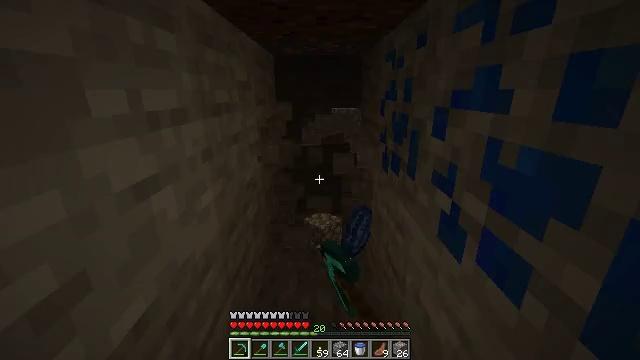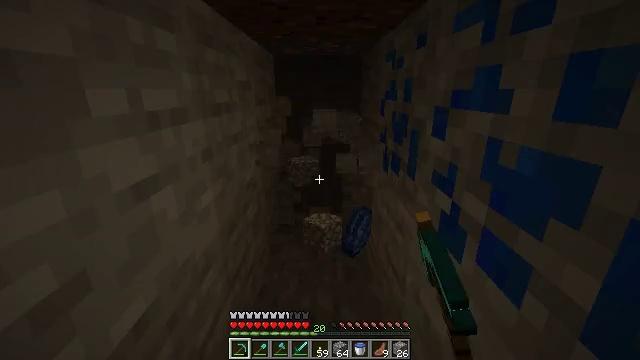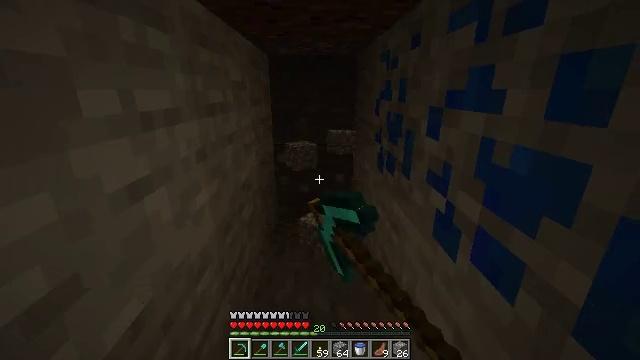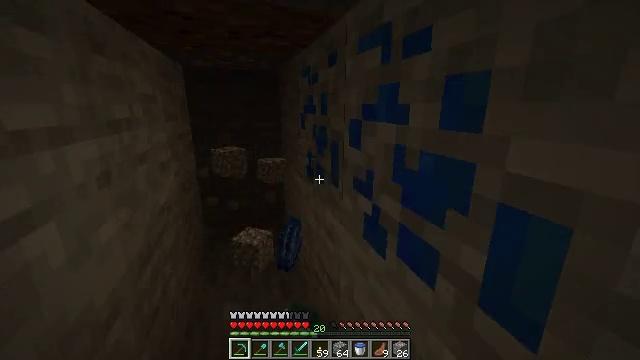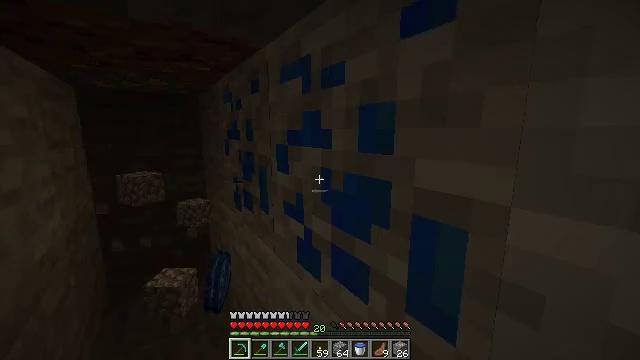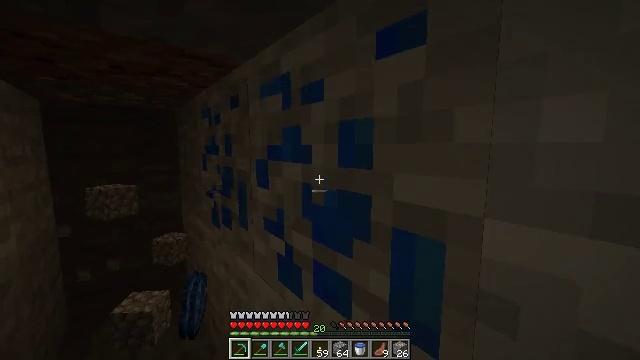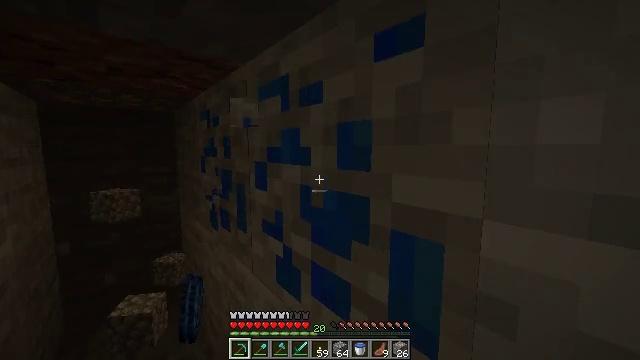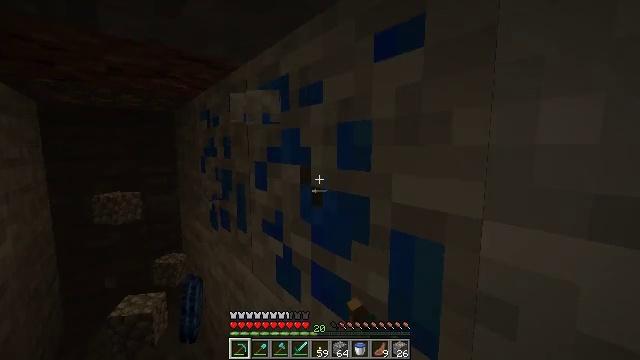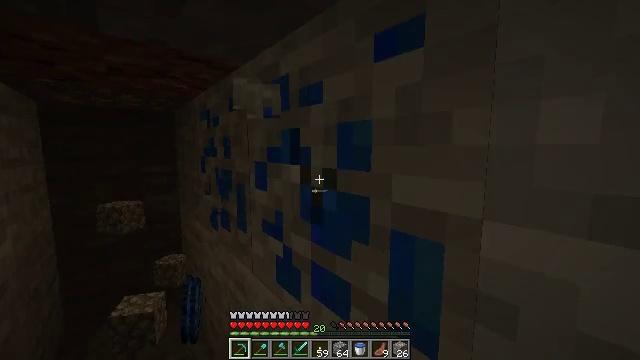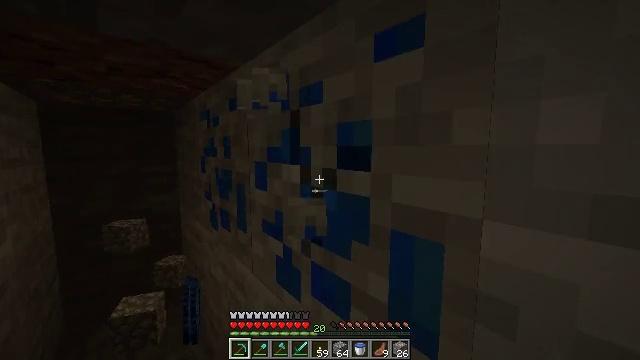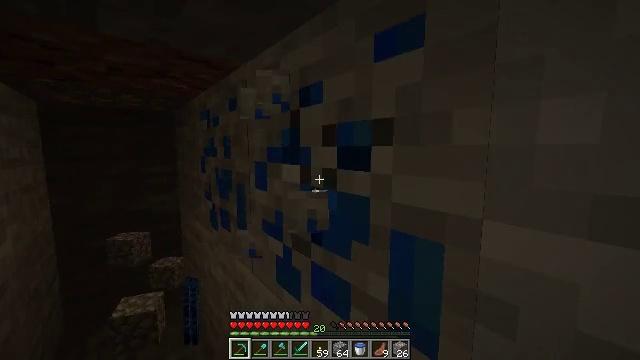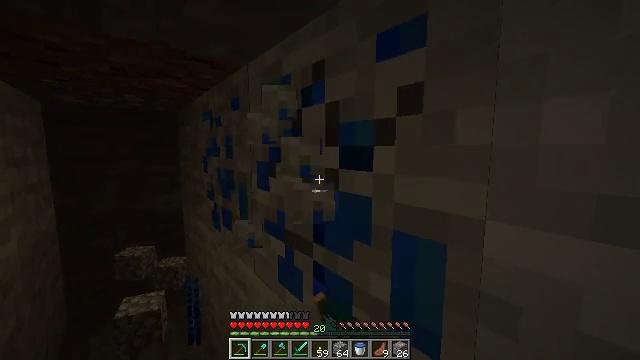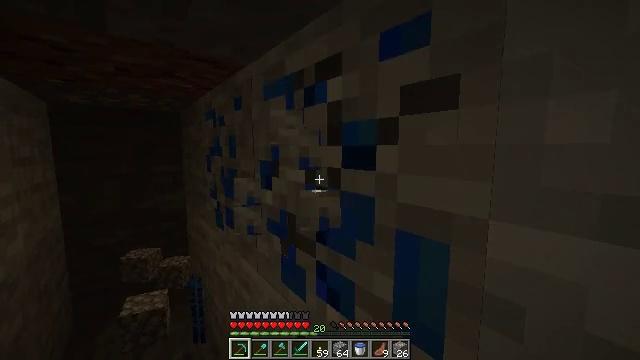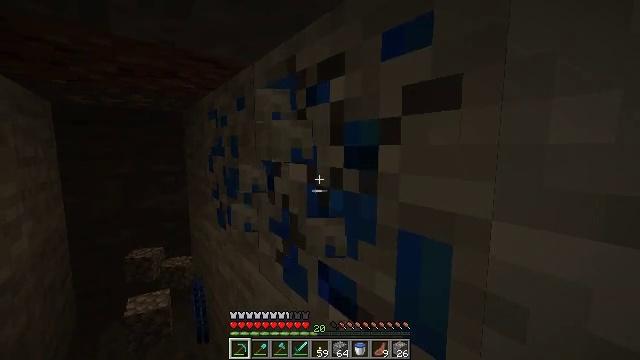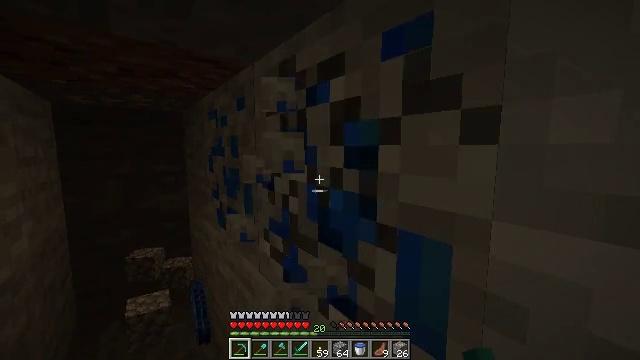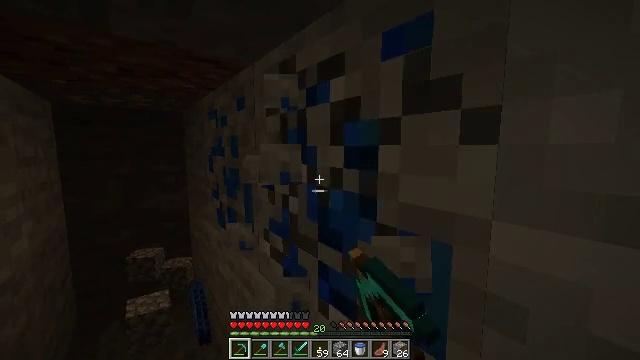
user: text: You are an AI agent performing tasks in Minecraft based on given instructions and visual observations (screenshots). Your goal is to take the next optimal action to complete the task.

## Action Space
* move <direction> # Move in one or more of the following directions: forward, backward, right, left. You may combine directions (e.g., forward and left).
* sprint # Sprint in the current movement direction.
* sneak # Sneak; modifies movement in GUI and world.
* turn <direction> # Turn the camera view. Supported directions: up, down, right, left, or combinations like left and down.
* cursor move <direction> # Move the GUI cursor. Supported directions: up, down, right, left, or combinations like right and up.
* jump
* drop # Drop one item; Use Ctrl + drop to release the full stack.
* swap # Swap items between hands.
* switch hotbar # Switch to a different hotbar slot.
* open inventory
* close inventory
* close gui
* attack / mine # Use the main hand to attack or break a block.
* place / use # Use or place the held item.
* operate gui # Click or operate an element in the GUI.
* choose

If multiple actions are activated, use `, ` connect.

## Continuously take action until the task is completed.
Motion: motion action
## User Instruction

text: Collect lapis ore for enchanting.
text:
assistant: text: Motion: attack / mine
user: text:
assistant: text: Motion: turn right, attack / mine
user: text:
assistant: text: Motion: turn right and up, attack / mine
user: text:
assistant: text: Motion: turn right and up
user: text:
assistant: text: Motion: turn right and up
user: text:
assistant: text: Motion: attack / mine
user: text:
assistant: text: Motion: attack / mine
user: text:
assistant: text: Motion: attack / mine
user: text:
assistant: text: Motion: attack / mine
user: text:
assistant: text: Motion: attack / mine
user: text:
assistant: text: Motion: attack / mine
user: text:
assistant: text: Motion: attack / mine
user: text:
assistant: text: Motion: attack / mine
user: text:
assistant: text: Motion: attack / mine
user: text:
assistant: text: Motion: attack / mine
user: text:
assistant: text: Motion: attack / mine
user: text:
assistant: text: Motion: attack / mine
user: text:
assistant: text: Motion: attack / mine
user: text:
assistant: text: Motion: attack / mine
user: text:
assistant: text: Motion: attack / mine
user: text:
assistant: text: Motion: attack / mine
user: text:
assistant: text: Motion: attack / mine
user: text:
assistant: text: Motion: turn left, attack / mine
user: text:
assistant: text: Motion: turn left, attack / mine
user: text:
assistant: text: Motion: turn left, attack / mine
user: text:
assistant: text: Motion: attack / mine
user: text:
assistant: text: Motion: attack / mine
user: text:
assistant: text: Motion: attack / mine
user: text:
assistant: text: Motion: attack / mine
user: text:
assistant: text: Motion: attack / mine